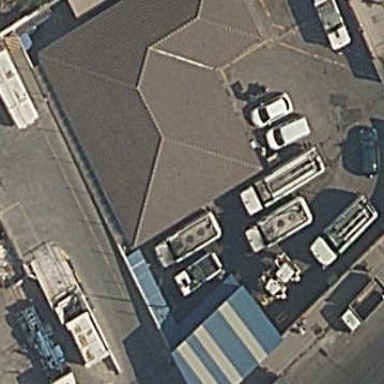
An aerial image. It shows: Industrial depot enclosed by fence.